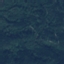
Label: Forest